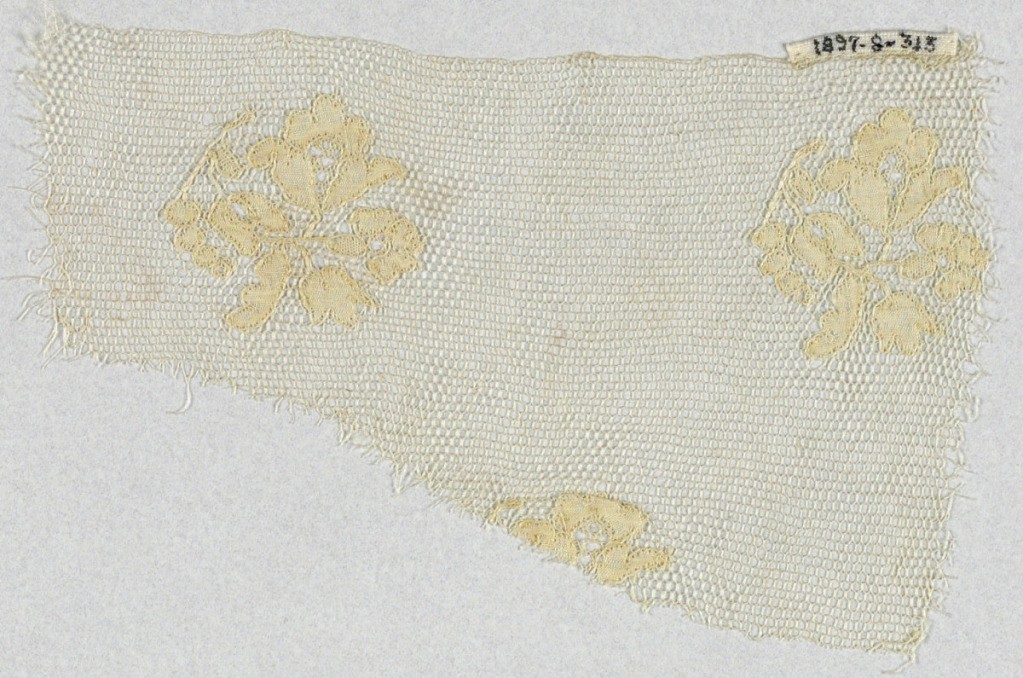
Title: Fragment
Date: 19th century
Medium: linen Technique: bobbin lace (Lille-style with heavy outlining thread)
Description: Fragment of Lille type bobbin lace.